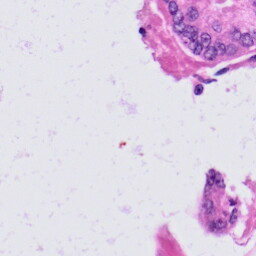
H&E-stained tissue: Prostate